Interaction volume radius: 10 \u00c5
Interaction volume height: 10 \u00c5
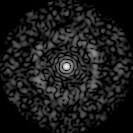
Disorder parameter: 0.8206